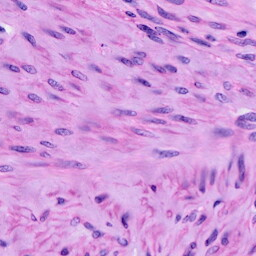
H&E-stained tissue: Cervix